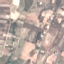
Label: PermanentCrop